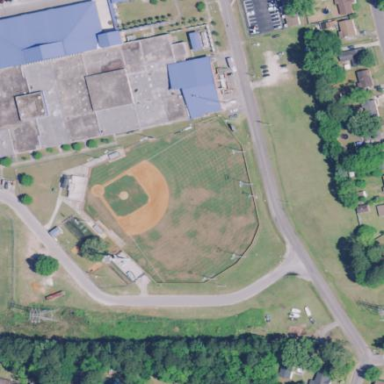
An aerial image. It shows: Baseball pitch for leisure land activities.